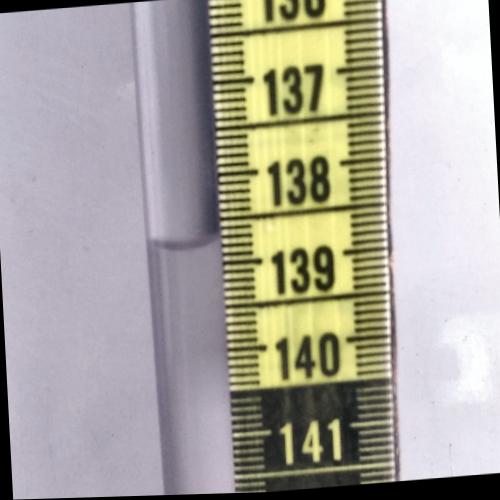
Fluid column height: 138.7 cm